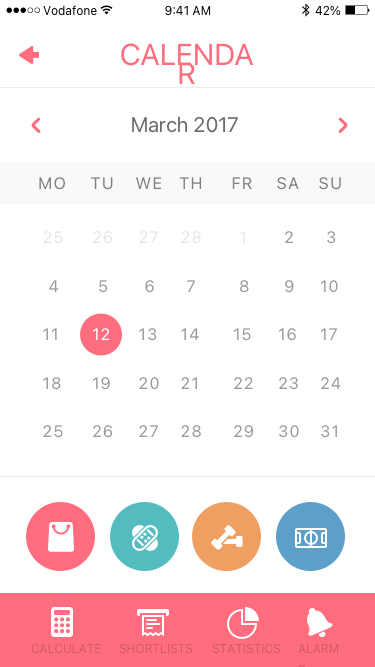
Text in this UI design:
ALARMS
STATISTICS
SHORTLISTS
CALCULATE
25
26
27
28
1
2
3
4
5
6
7
8
9
10
11
12
13
14
15
16
17
18
19
20
21
22
23
24
25
26
27
28
29
30
31
MO
TU
WE
TH
FR
SA
SU
March 2017
CALENDAR